Question: Is there a way to show a recursive method with UML class diagram modelling?

In the above class I have a static method Calculate and I want to show that this method alone calls itself recursively and not any other methods or the class. How do I show this in UML?
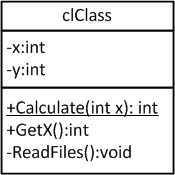
Answer: In sequence diagrams you can show method calls made by a method, it is therefore possible to show a method is recursive (caling itself). A class diagram, on the contrary, models only the static structure of the system. If you want to emphasize a method is recursive, the only way is to use a comment